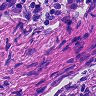
Metastatic tissue present: no